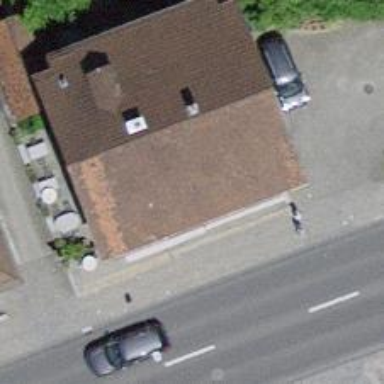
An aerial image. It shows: Restaurant.